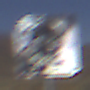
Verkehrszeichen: EndeFahrradzone
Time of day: MorningAfternoon
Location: Outdoor (Nature)
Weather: Clear
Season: NotSpecified
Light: Natural